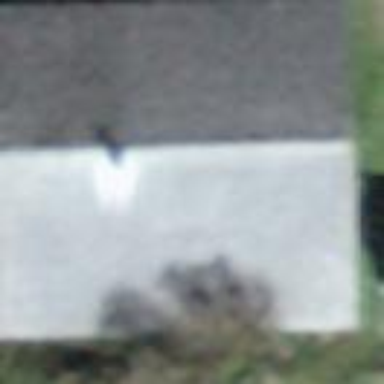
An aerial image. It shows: Cabin.